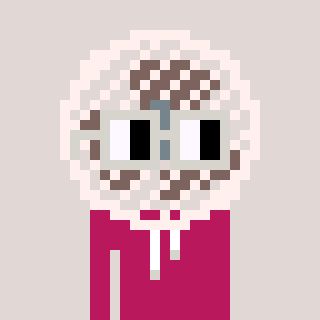
a pixel art character with square light gray glasses, a fan-shaped head and a darkpink-colored body on a warm background